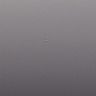
Metastatic tissue present: no